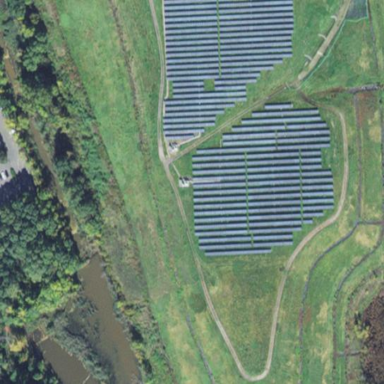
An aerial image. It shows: Solar photovoltaic panel generator.